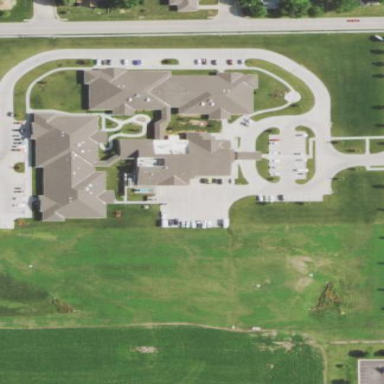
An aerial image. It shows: Nursing home.